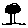
Label: tree